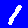
Digit: 1